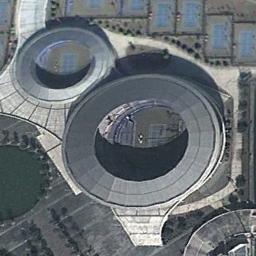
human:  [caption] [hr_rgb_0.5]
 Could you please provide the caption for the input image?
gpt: The stadium is next to some trees and grass .

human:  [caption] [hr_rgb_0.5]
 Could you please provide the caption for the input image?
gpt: There are many trees beside the stadium .

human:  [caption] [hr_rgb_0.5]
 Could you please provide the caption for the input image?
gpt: The stadium looks like a fan, With a blue roof on each side .

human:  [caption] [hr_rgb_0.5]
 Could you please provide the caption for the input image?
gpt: The circular stadium next to the lawn .

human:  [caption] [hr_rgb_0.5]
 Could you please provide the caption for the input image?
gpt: A stadium with a black roof .